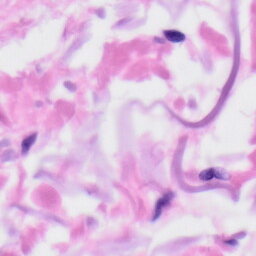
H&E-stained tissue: Skin